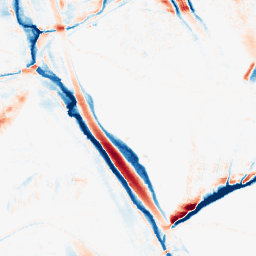
Category: morphological
Decomposition family: morphological_ellipse
Decomposition parameters: operation: average
width: 10
height: 30
Upsampling method: bspline
Upsampling parameters: scale: 2
Upsampling scale: 2